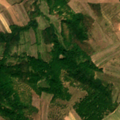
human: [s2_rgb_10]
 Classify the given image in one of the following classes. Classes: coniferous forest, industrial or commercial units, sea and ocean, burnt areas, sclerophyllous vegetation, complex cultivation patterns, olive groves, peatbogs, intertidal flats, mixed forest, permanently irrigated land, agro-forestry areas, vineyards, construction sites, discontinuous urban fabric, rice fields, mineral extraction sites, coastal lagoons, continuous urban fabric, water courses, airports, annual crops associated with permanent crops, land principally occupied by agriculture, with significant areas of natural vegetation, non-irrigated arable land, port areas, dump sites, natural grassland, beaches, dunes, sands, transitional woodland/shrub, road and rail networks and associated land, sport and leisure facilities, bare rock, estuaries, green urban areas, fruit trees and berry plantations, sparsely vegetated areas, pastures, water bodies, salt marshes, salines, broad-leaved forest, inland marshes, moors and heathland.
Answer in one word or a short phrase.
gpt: non-irrigated arable land, pastures, complex cultivation patterns, land principally occupied by agriculture, with significant areas of natural vegetation, broad-leaved forest